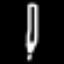
Label: pencil